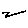
Label: zigzag